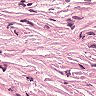
Metastatic tissue present: no